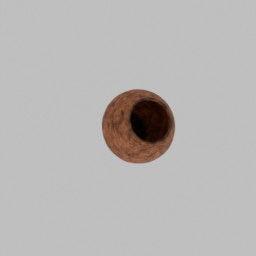
Label: nature